Question: I want to multiple two cell. I input number and text in same time in those cell. Like, Cell A1 input "20 kg" and cell B1 input "30 kg". Now how can multiple A1 and B1 in C1 cell.

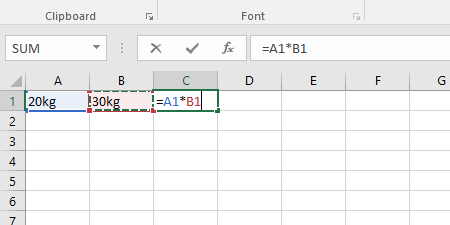
Answer: Change the cell number formatting to custom with '0\k\g' and retype and into A1:C1.
'=A1*B1' will show '600kg' in C1.